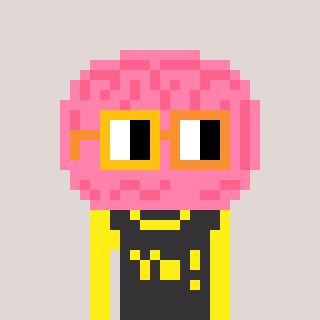
a pixel art character with square yellow and orange glasses, a brain-shaped head and a grayscale-colored body on a warm background